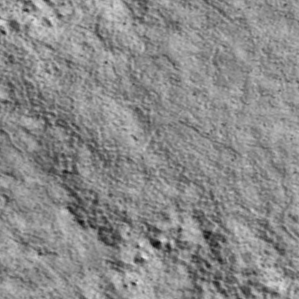
Label: non_frost